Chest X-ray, PA view. Patient: 15 years old, sex M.
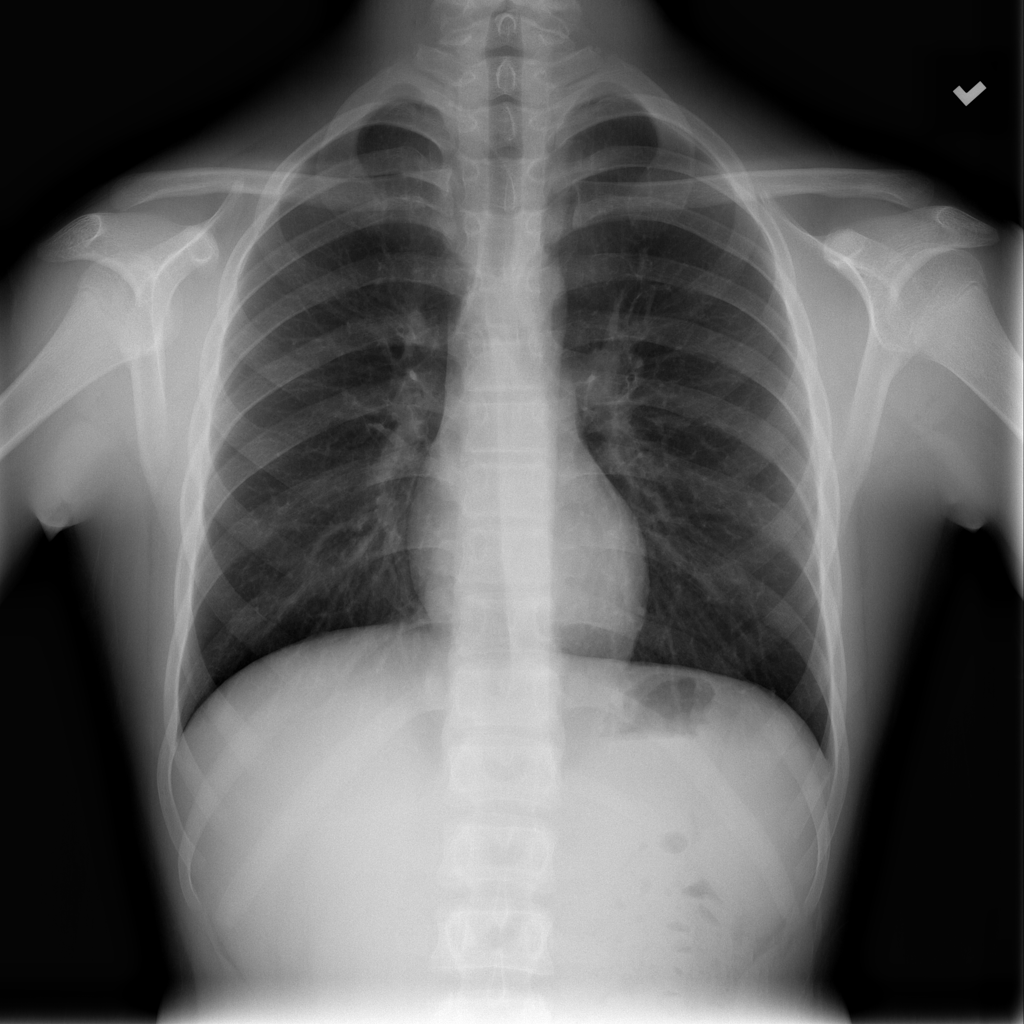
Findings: No Finding